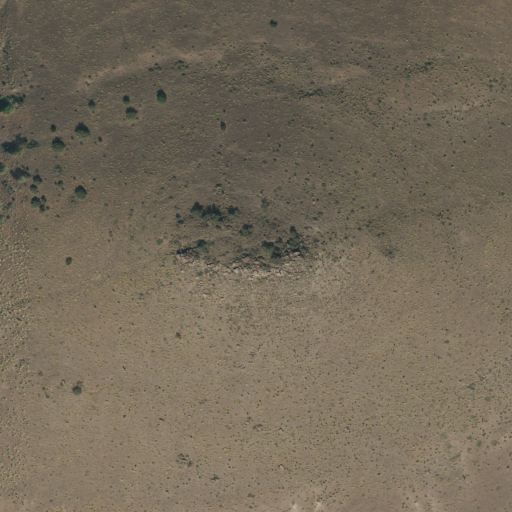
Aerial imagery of mountain in Texas named Ninemile Hill containing shrub and grassland